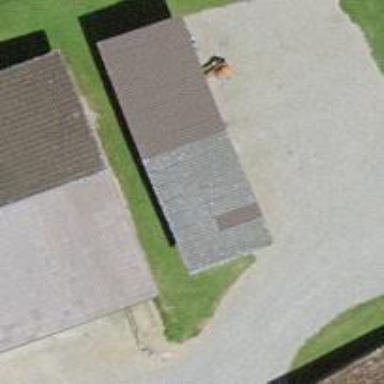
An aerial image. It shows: Barn.